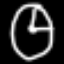
Label: clock